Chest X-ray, AP view. Patient: 58 years old, sex F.
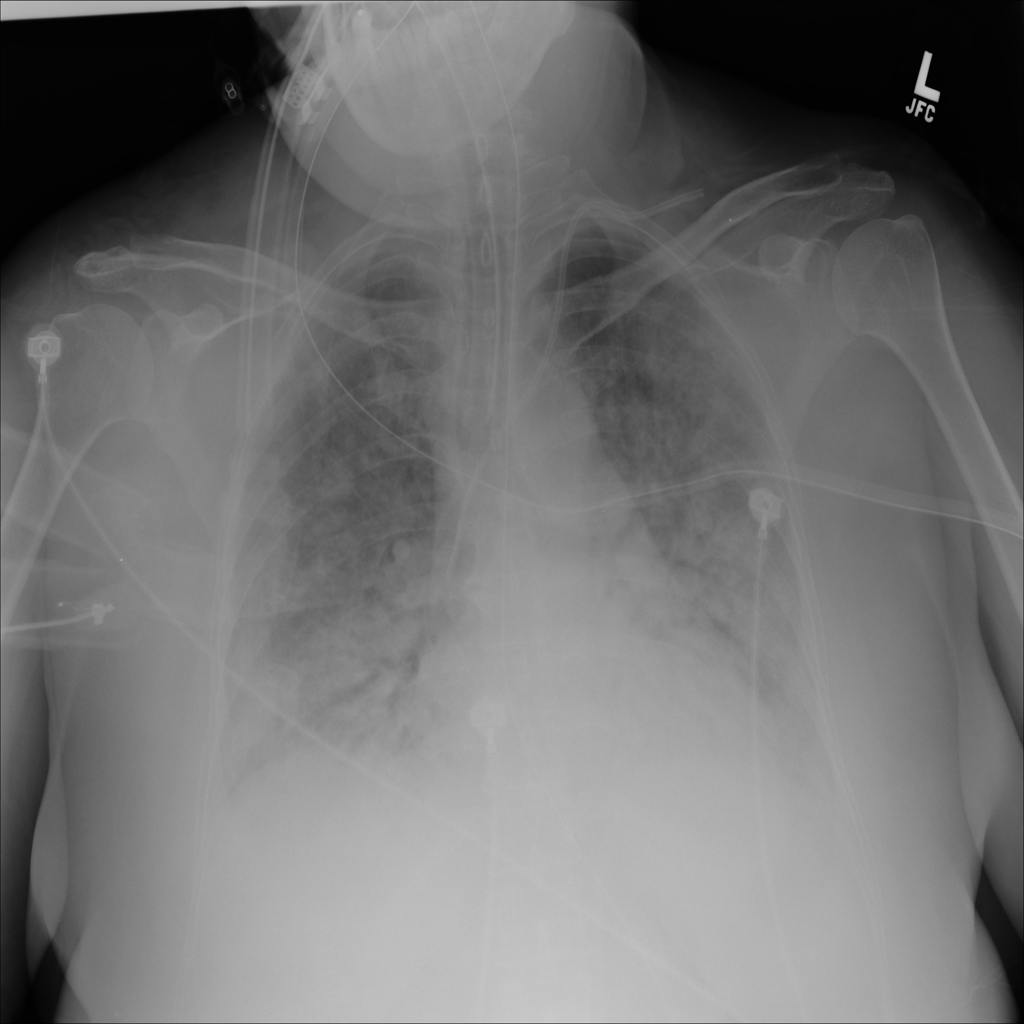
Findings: Infiltration